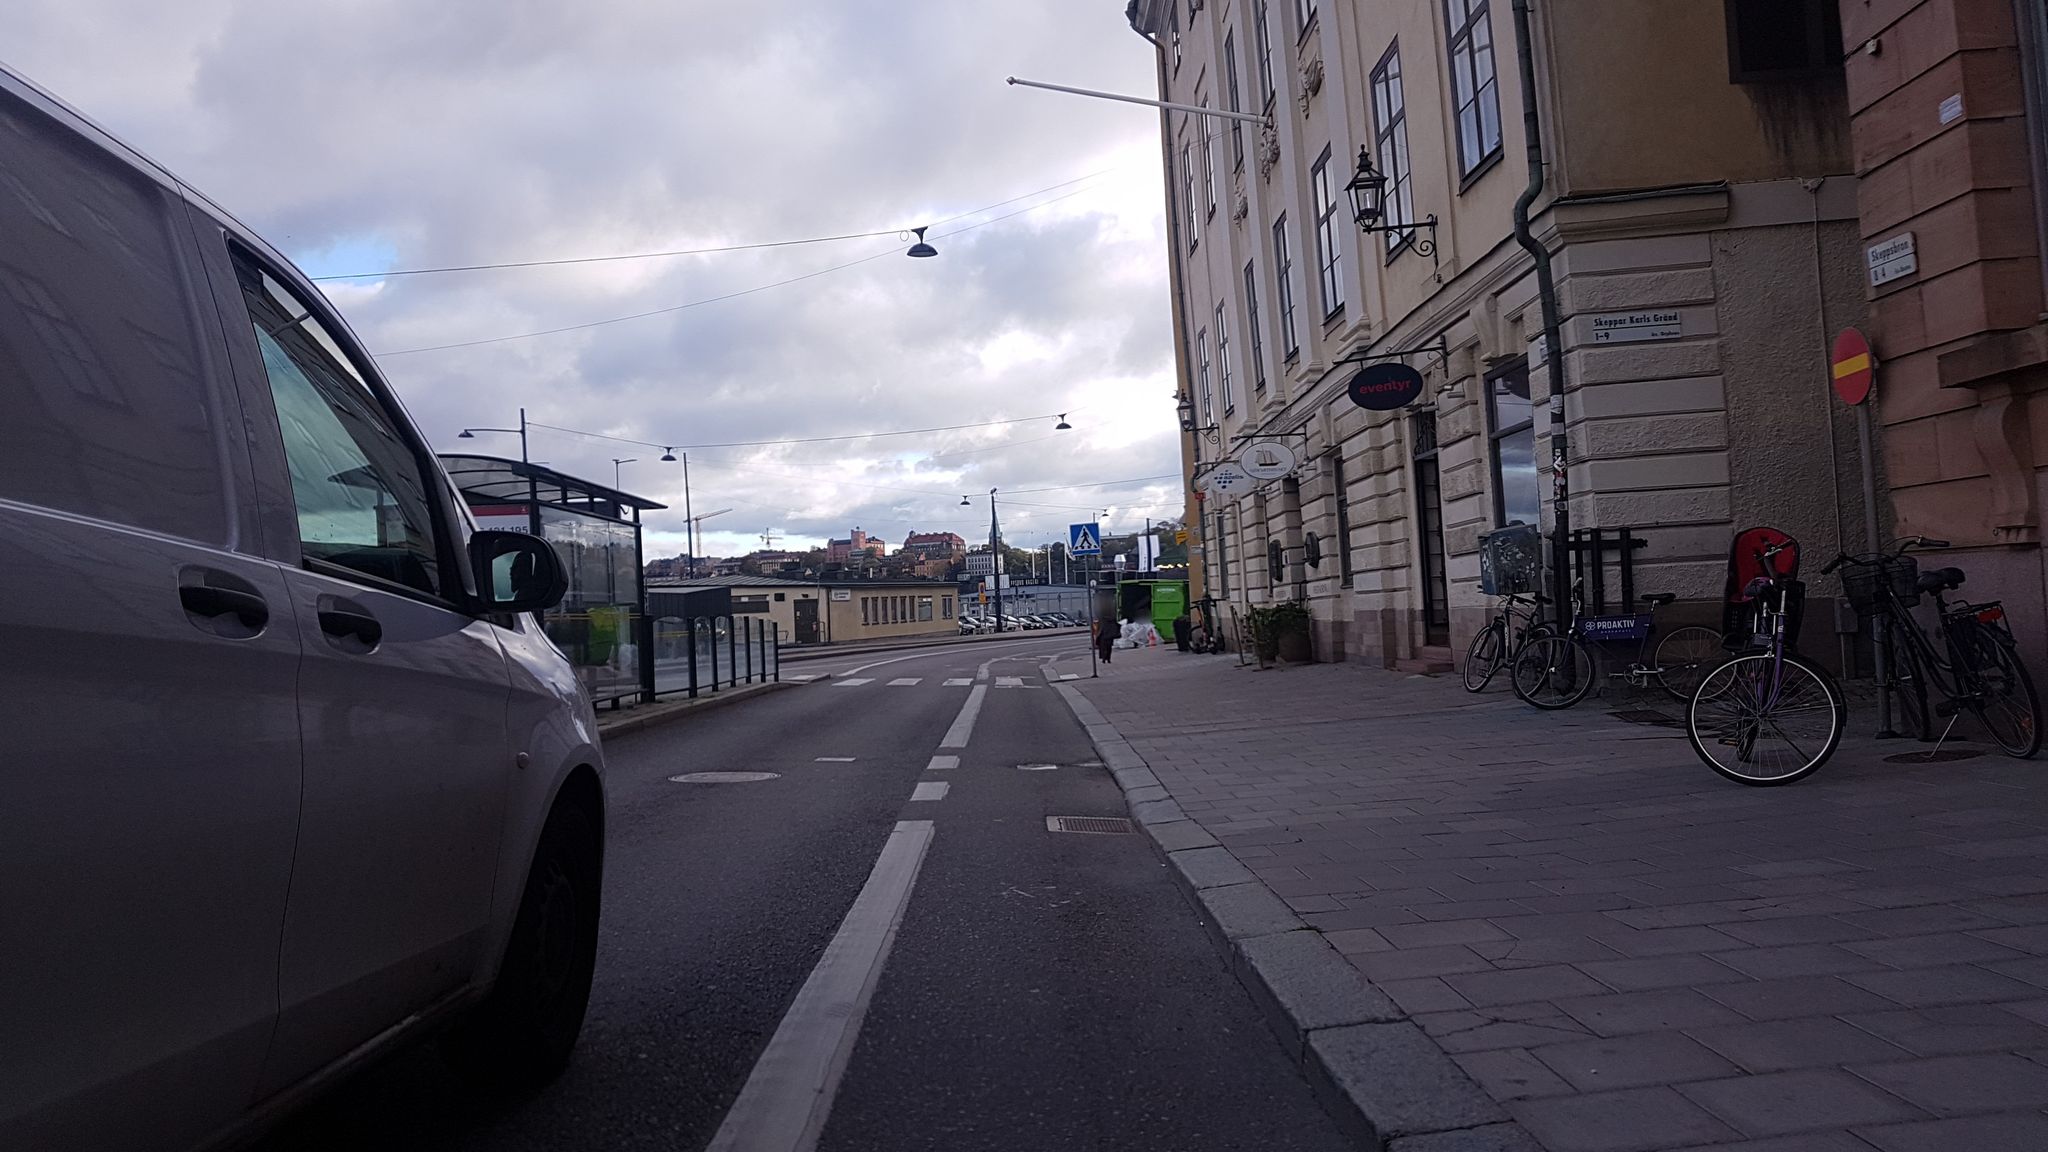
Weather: cloudy
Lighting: day
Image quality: good
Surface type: cycling surface
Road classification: tertiary
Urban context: urban centre
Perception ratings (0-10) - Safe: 4.51, Lively: 6.59, Beautiful: 8.33, Boring: 2.71, Depressing: 1.53, Wealthy: 8.79